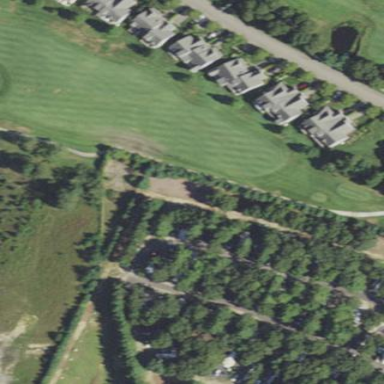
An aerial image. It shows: Grassy area designated as golf fairway.